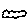
Label: cloud